Question: I'm starting leaflet.js with the <URL> but my map shows as grey... is there something I'm missing?
script.js:
'''
var leafletMap = L.map('leafletMap').setView([51.505, -0.09], 13);
L.tileLayer('http://{s}.title.cloudmade.com/' + API_KEY + '/997/256/{z}/{x}/{y}.png', {
attribution: 'Map data &copy; [...]',
maxZoom: 18
}).addTo(leafletMap);
// marker
var marker = L.marker([51.5, -0.09]).addTo(leafletMap);
'''
style.css:
'''
#leafletMap {
height: 200px;
width: 200px;
}
'''
index.html:
'''
<!DOCTYPE html>
<html>
<head>
<meta charset="utf-8">
<meta name="viewport" content="width=device-width, initial-scale=1.0">
<title>My title</title>
<link rel='stylesheet' href='css/bootstrap.css'>
<link rel='stylesheet' href='css/leaflet.css'>
<!--[if lte IE 8]>
<link rel="stylesheet" href="leaflet.ie.css" />
<![endif]-->
<link rel="stylesheet" href="css/style.css">
</head>
<body>
<div id='leafletMap'></div>
<script src='js/libs/jquery-1.10.2.js'></script>
<script src='js/libs/bootstrap.js'></script>
<script src='js/libs/leaflet-src.js'></script>
<script src='js/config.js'></script>
<script src='js/script.js'></script>
</body>
</html>
'''
Gives me:

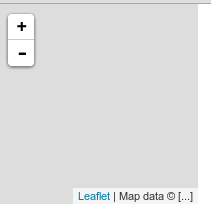
Answer: You need to implement the next section of the Quick Start Guide: you've initialized the map, but haven't added any tile layers to it, hence gray. So read on to the section beginning with .